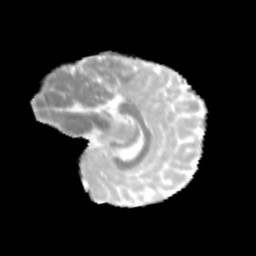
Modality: MD
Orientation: sagittal
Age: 12
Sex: female
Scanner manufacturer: siemens
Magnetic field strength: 3 T
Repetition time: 3.8 s
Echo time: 0.07 s